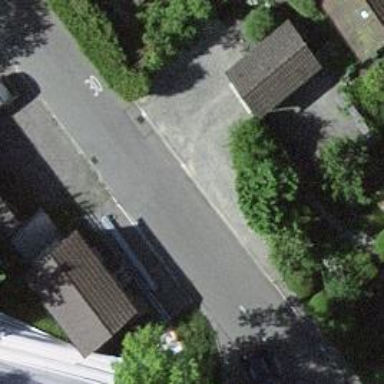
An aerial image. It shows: Residential road with asphalt surface.